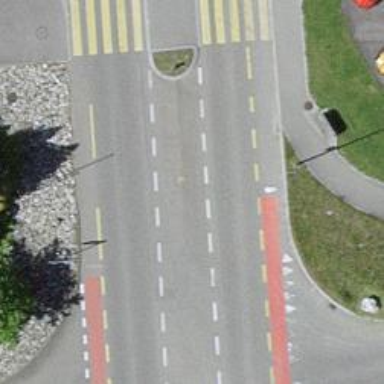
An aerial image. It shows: Tertiary road with designated cycle lane.